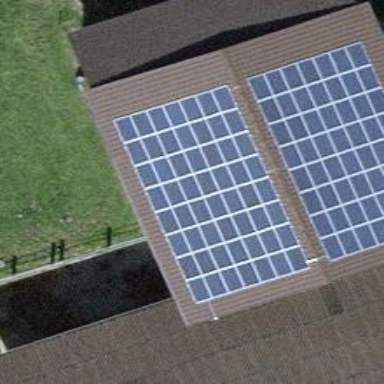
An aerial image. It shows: Solar power generator using photovoltaic method with solar photovoltaic panel types.